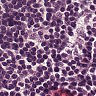
Metastatic tissue present: no